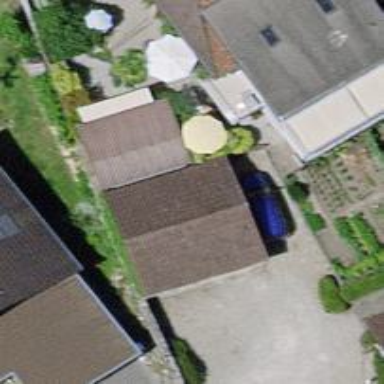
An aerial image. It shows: Garage.